Question: I am saving my word/excel/pdf/Img files in SQL using binary and i am able to successfully save the files as binary.
'''
var fileSize = FileUpload1.PostedFile.ContentLength;
var documentBinary = new byte[fileSize];
var u = new UDocument
{
DocName = fileName.ToString(CultureInfo.InvariantCulture),
Type = documentType.ToString(CultureInfo.InvariantCulture),
DocData = documentBinary
};
u.DocID = ++count;
sd.UDocuments.InsertOnSubmit(u);
sd.SubmitChanges();
'''
Now, i am trying to open the binary as their document type, and i am opening this from the gridview where i am displaying all the stored files.

Now, in Gridview SelectedIndexChange Event, i am able to get the document ID, document name, for me to open the file,but i am unclear about how to grab the binary data from the documentID, which is the PK, and how to write the file out. Here is the method i am trying to make it to work:
'''
protected void GridView1_SelectedIndexChanged(object sender, EventArgs e)
{
int docid = Convert.ToInt16(GridView1.SelectedRow.Cells[1].Text);
string name = GridView1.SelectedRow.Cells[2].Text;
Response.Clear();
Response.ContentType = "application/octet-stream";
Response.AddHeader("Content-Disposition", "attachment;filename=" + name);
Response.BinaryWrite(GetData(docid)); // I am unclear on how to use this method, with the
Response.Flush();
}
'''
where, in my GetData(int id) method, i am trying to use LINQ to get the correct binary data through the unique docID like this:
'''
var data = from a in sd.UDocuments
where a.DocID == id
select a.DocData
'''
but i am not sure what return type to use in this method.
Any help or pointers will be great.
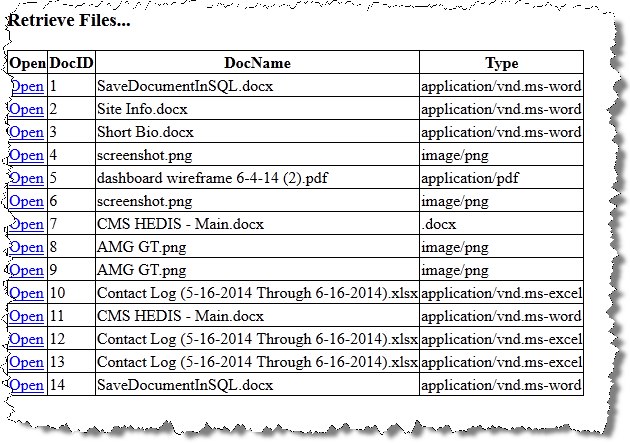
Answer: '''
private byte[] GetData(int id)
{
byte[] data = (from a in sd.UDocuments
where a.DocID == id
select a.DocData).First().ToArray();
return data;
}
protected void GridView1_SelectedIndexChanged(object sender, EventArgs e)
{
int docid = Convert.ToInt16(GridView1.SelectedRow.Cells[1].Text);
string name = GridView1.SelectedRow.Cells[2].Text;
string contentType = GridView1.SelectedRow.Cells[3].Text;
Response.Clear();
Response.ContentType = contentType; //"application/octet-stream";
Response.AddHeader("Content-Disposition", "attachment;filename=" + name);
Response.BinaryWrite(GetData(docid));
Response.End();
}
'''